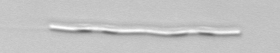
Label: Leptocylindrus